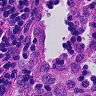
Metastatic tissue present: no